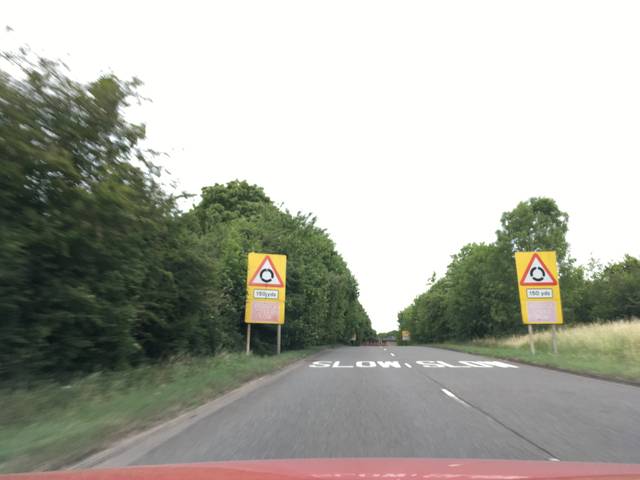
Region: United Kingdom
Coordinates: 52.273, -2.162